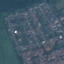
Label: Residential